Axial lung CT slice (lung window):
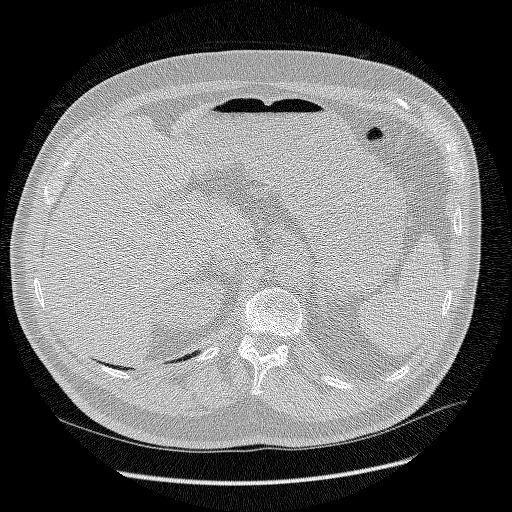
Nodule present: no